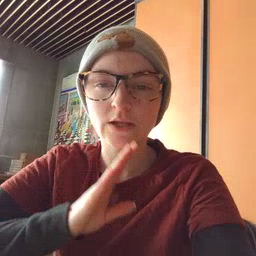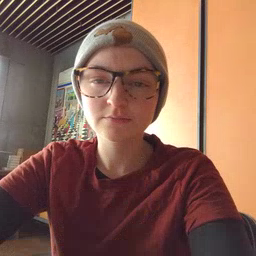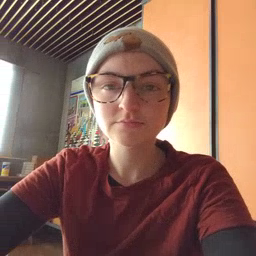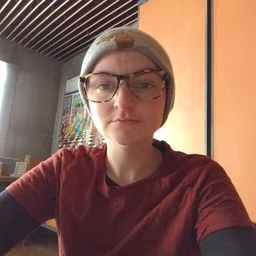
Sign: quiet